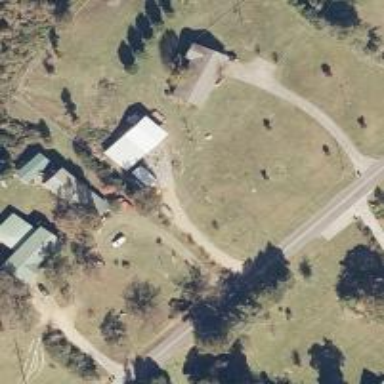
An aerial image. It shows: Driveway.